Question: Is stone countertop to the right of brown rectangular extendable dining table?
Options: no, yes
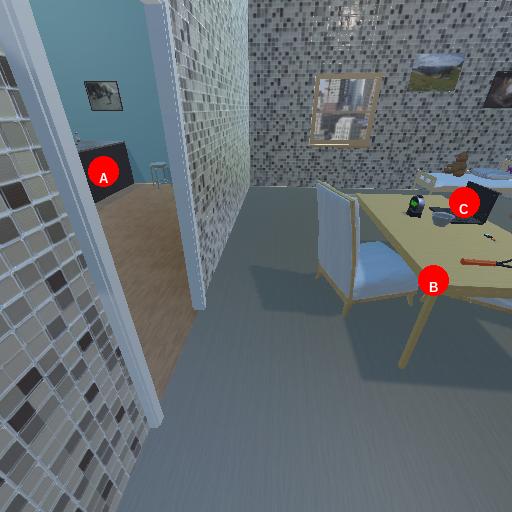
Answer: no